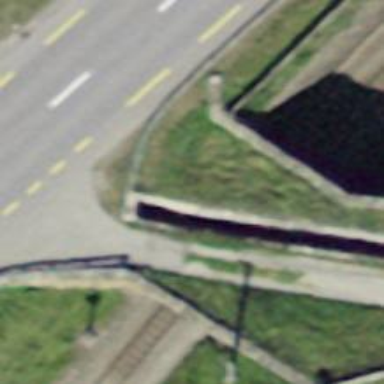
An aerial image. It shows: Culvert tunnel.